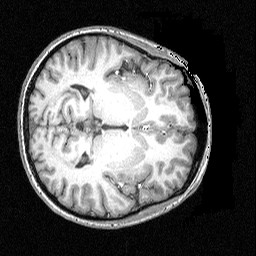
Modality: T1w
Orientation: axial
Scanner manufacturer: siemens
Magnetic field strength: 3 T
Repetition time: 1.54 s
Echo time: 0.00304 s